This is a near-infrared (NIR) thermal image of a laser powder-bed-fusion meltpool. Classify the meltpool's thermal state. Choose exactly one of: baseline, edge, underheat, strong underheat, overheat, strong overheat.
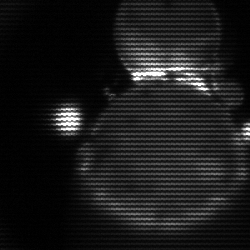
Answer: edge